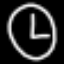
Label: clock